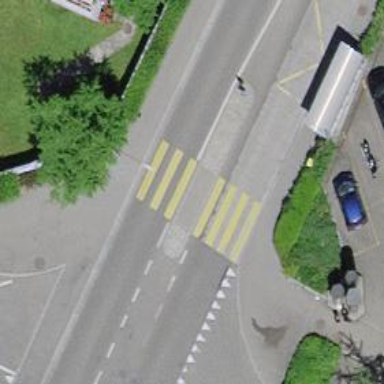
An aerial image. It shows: Uncontrolled zebra crossing with pedestrian island.